Question: I am trying to export signed apk, obfuscated with proguard. But after process, I can see my code and my class names in decompiler tool. Spent 1 day , but can't understand what I missed.
In my gradle file I specified :
'''
buildTypes {
release {
apply plugin: 'maven'
minifyEnabled false
proguardFiles getDefaultProguardFile('proguard-android.txt'), 'proguard-rules.pro'
}
}
'''
proguard-rules.pro is empty.
Should I specify anything else to enable proguarding ? After decompilation

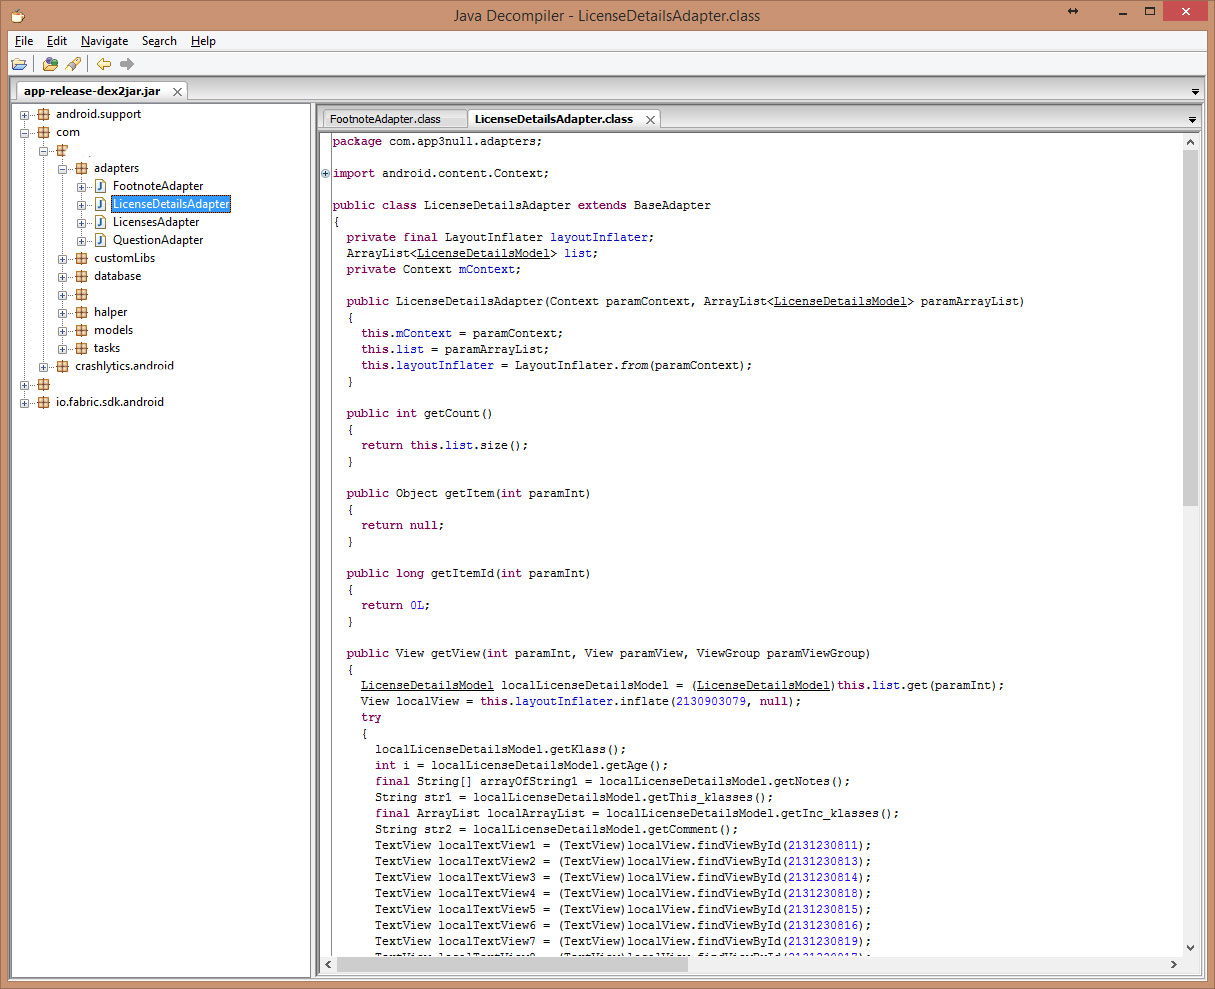
Answer: Change 'minifyEnabled' to 'true' to enable proguard in your build configuration.